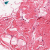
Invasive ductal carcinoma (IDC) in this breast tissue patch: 0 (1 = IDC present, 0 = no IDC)